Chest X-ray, PA view. Patient: 57 years old, sex F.
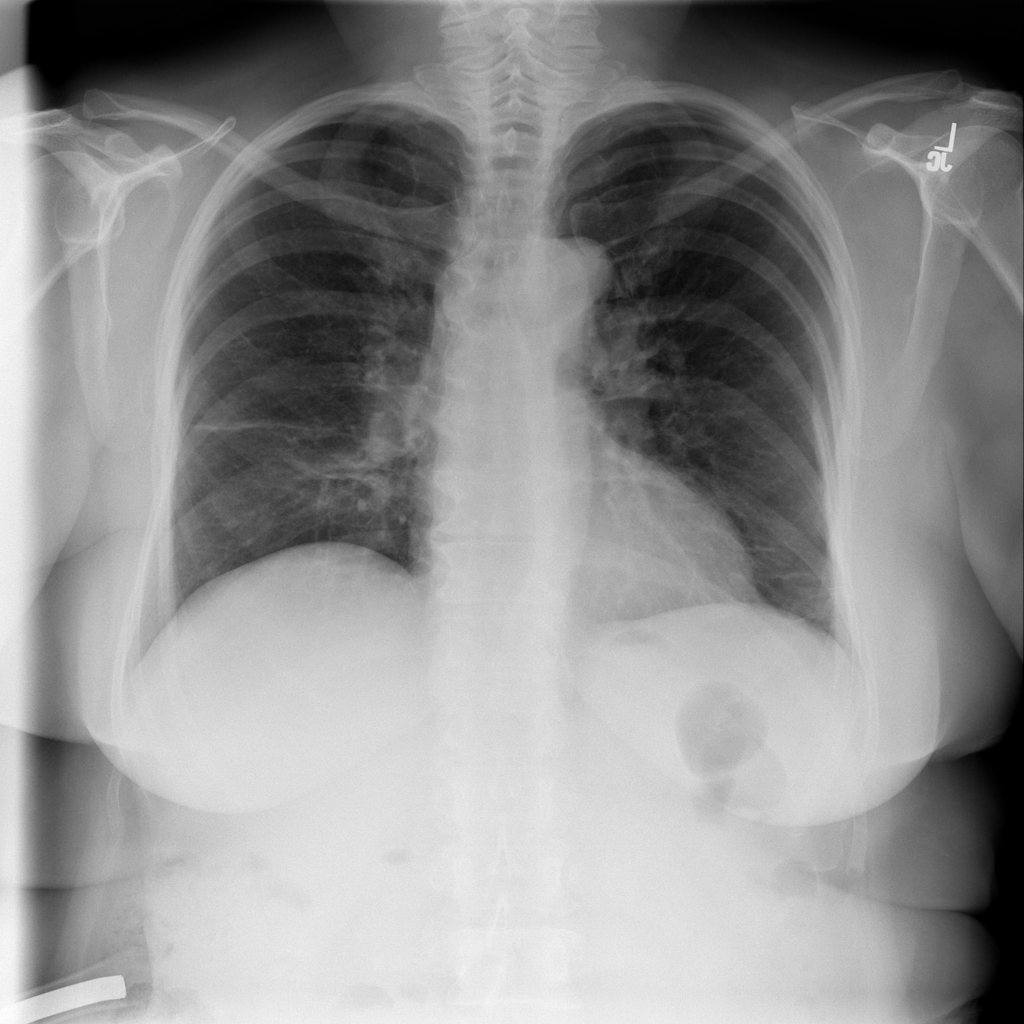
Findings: Atelectasis